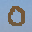
Label: 0